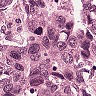
Metastatic tissue present: yes